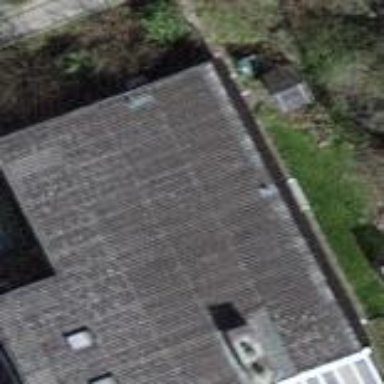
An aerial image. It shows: Building with tile roof.